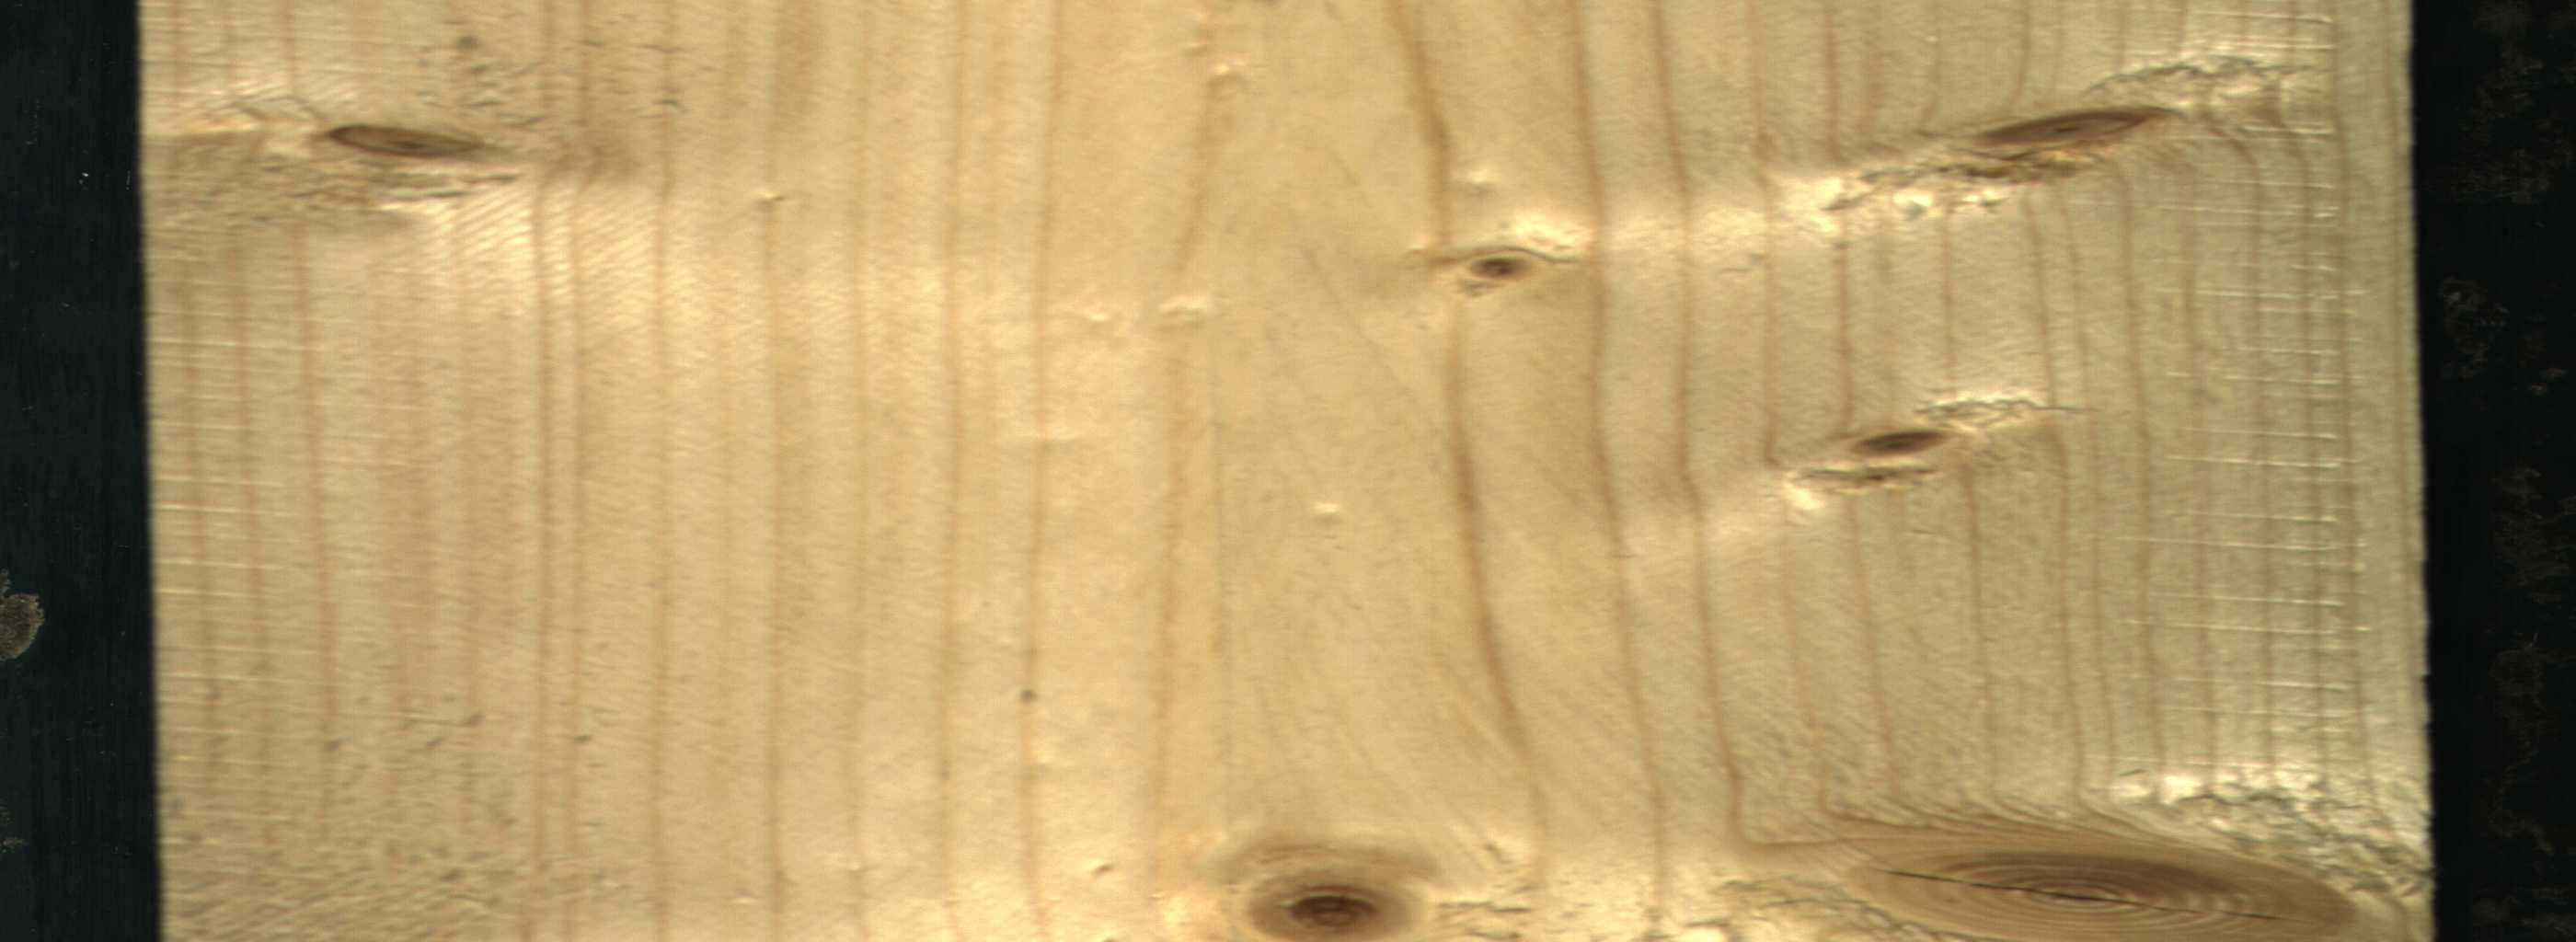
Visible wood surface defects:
knot_with_crack
Dead_Knot
Dead_Knot
Dead_Knot
Live_Knot
Live_Knot